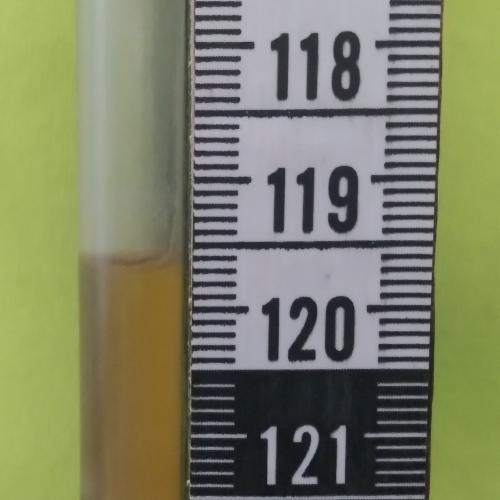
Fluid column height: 119.6 cm